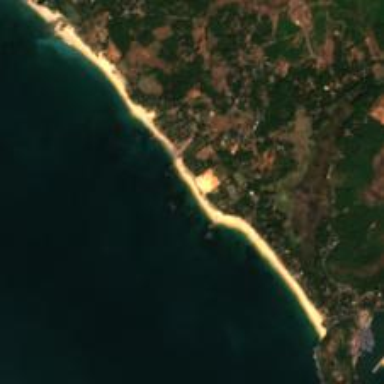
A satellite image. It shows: Picturesque coastline scene.